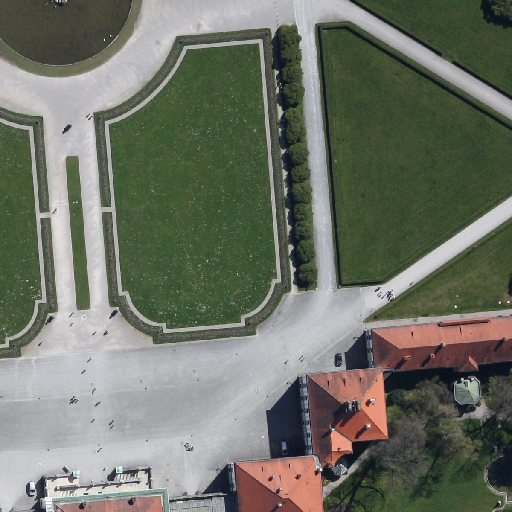
Referring expression: road